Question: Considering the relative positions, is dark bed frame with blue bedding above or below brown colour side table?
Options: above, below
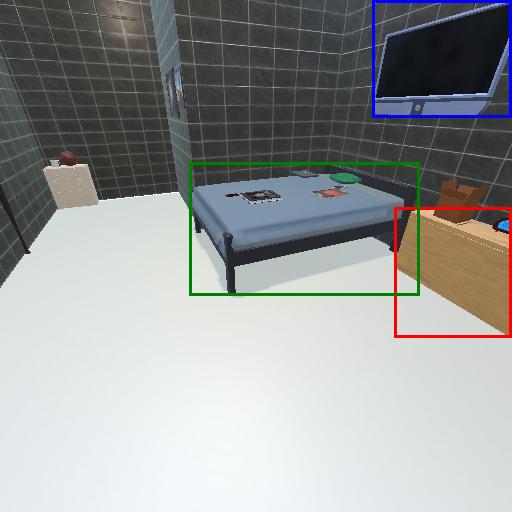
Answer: above